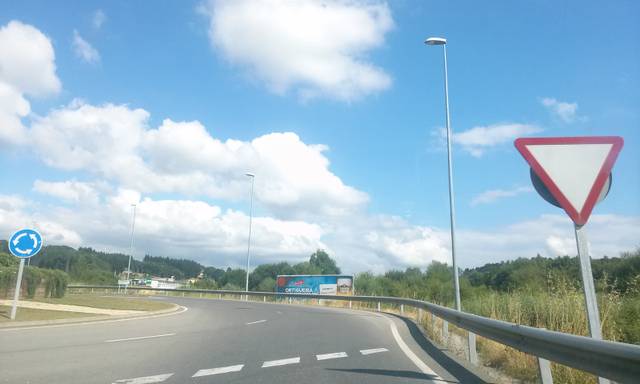
Region: Spain
Coordinates: 42.99, -7.541